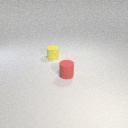
small yellow rubber cylinder to the left of small red rubber cylinder